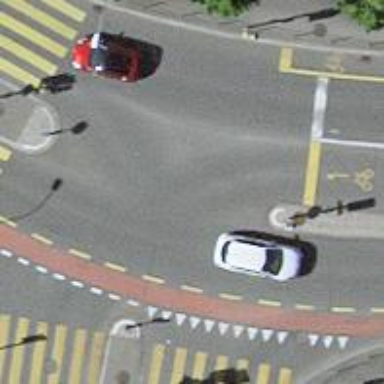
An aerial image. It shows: Road with traffic signals.